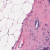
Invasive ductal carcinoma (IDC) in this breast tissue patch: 1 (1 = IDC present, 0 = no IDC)